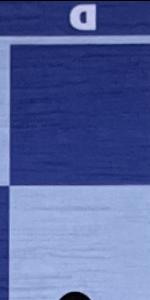
Label: Empty